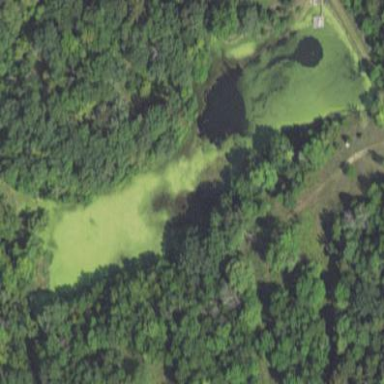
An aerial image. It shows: Pond surrounded by natural water.